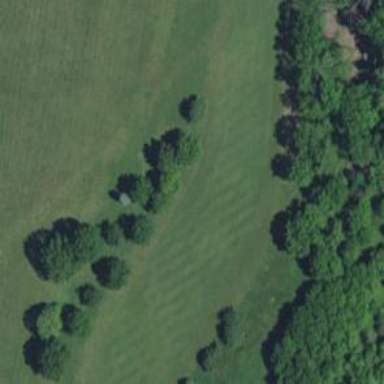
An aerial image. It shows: Golf hole.